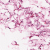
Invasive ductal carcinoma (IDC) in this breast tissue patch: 0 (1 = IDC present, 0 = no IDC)